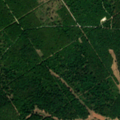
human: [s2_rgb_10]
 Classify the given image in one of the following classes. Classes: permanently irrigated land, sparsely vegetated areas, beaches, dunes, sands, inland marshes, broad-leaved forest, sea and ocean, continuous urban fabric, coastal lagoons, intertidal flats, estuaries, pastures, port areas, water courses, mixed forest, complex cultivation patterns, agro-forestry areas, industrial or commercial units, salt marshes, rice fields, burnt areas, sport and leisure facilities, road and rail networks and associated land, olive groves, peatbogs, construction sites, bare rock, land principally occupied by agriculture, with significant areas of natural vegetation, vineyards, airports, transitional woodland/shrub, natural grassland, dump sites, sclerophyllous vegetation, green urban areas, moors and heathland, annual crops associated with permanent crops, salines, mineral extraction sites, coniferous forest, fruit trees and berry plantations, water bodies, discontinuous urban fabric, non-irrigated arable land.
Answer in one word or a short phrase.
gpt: broad-leaved forest